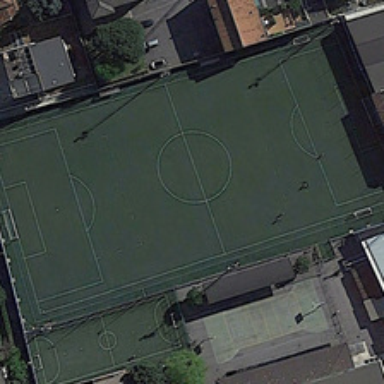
Several buildings and green trees are around a football field .